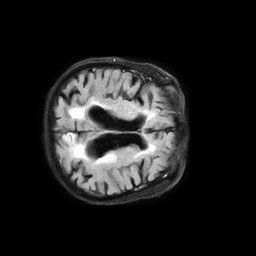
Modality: FLAIR
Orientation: axial
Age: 86
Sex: female
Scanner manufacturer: philips
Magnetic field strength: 1.5 T
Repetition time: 6 s
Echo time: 0.1023 s